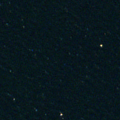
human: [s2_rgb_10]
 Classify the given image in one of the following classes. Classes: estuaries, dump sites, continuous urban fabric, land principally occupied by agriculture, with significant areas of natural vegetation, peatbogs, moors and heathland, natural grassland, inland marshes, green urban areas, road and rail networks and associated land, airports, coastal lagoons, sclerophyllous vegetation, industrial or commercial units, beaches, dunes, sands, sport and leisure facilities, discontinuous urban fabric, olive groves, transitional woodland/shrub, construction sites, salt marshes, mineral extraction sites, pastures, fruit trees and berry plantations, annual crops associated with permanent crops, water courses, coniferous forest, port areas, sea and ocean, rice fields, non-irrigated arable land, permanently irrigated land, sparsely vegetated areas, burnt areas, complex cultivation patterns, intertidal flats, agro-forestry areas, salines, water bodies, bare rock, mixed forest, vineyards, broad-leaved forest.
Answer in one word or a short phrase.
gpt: sea and ocean